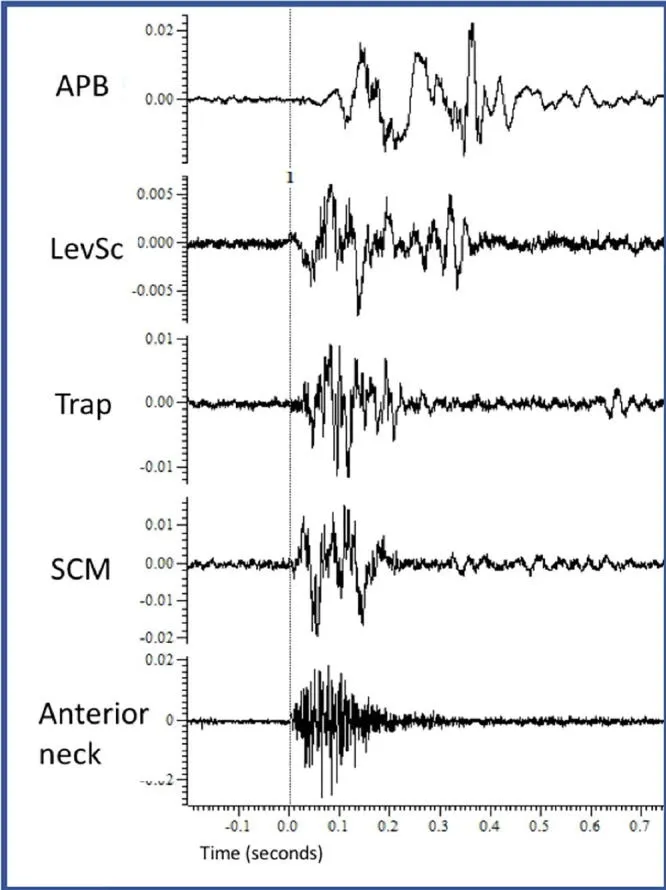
Case 1 EMG study. Back average of 50 trials. APB: Abductor pollicis brevis, LevSc: Levator scapulae; Trap: Trapezius, SCM: Sternocleidomastoid.
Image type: electrography (emg)